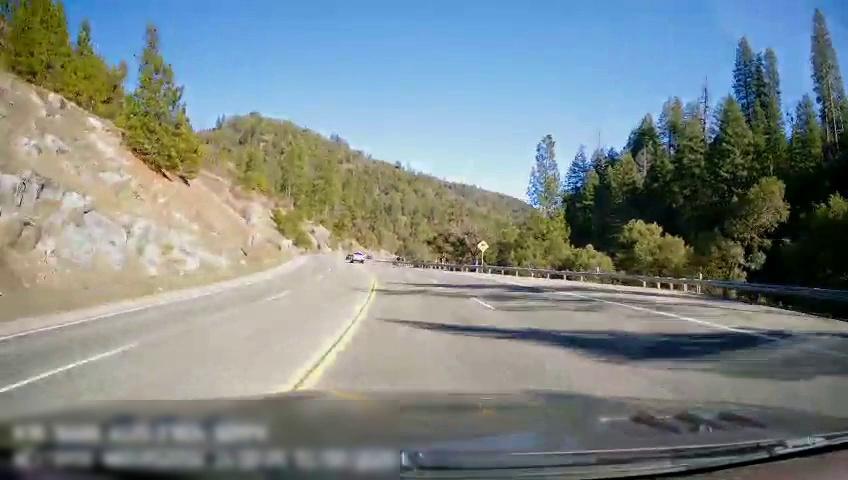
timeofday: Day
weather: Sunny
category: Drivable Space
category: Drivable Space
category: Vehicles | Truck
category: Lanes | Opposite Lane
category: Lanes | Current Lane
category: Lanes | Opposite Lane
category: Lanes | Current Lane
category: Lanes | Current Lane
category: Lanes | Opposite Lane
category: Traffic | Signs